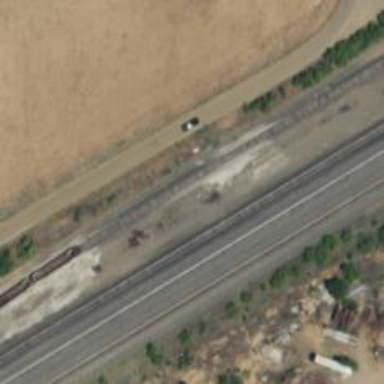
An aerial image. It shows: Railway spur service.